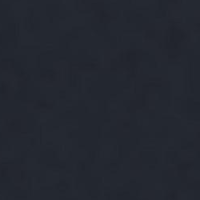
EUNIS habitat code: 14
Species observed at this site:
Chroicocephalus ridibundus
Phalacrocorax carbo
Podiceps cristatus
Larus michahellis
Anas platyrhynchos
Mergus merganser
Sterna hirundo
Podiceps nigricollis
Aythya fuligula
Chlidonias niger